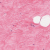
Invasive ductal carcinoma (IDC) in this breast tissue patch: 0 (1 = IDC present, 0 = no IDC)